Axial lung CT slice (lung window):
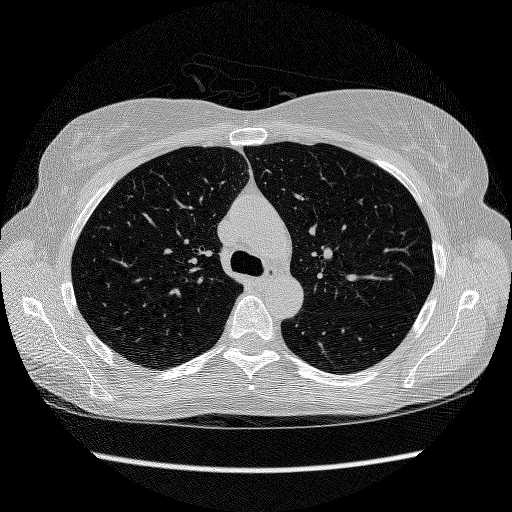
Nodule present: no